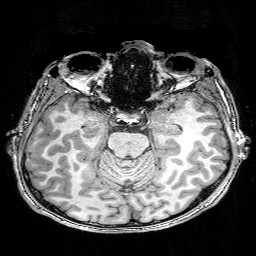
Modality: T1w
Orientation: coronal
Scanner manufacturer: siemens
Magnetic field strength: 3 T
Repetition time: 2.25 s
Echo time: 0.00418 s